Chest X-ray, PA view. Patient: 37 years old, sex F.
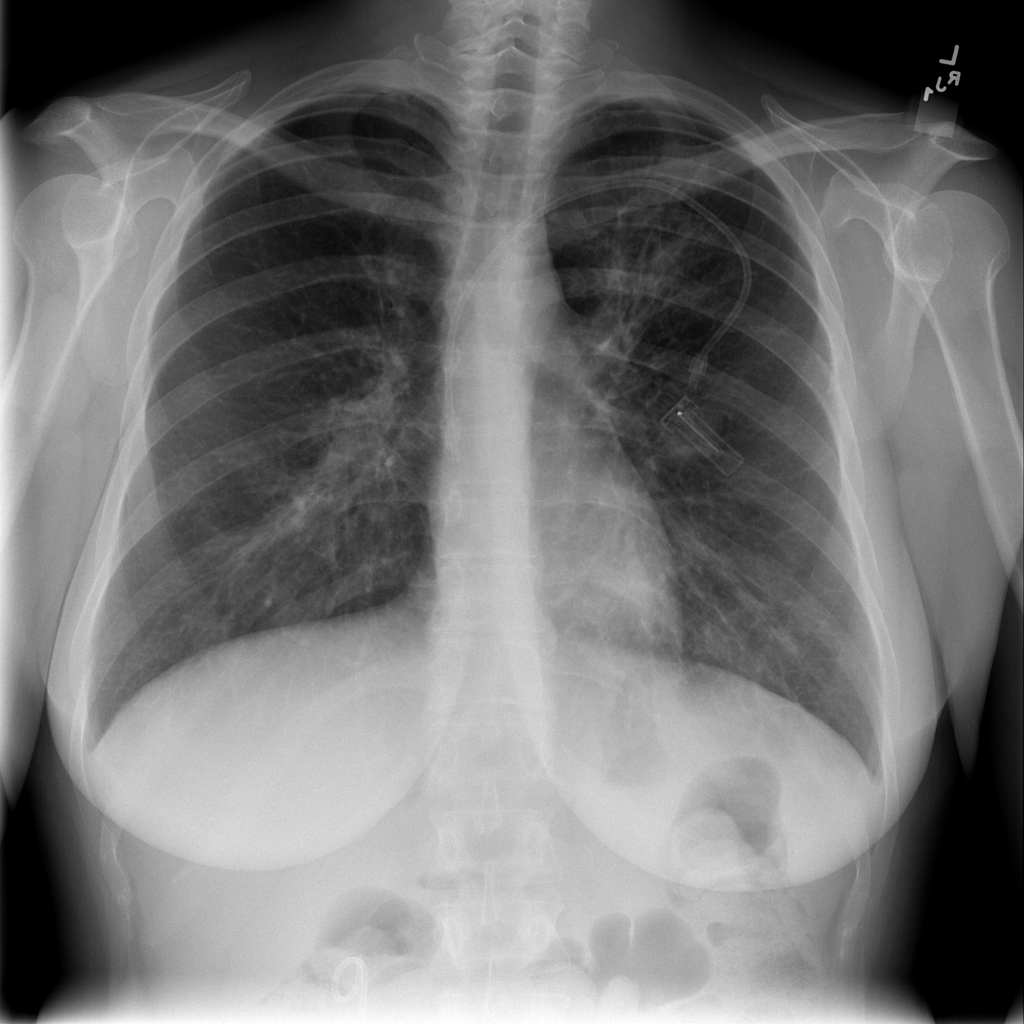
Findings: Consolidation